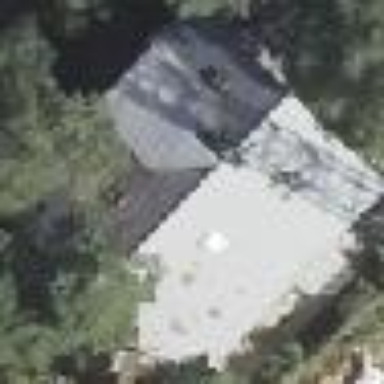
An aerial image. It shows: Detached building with gabled roof.